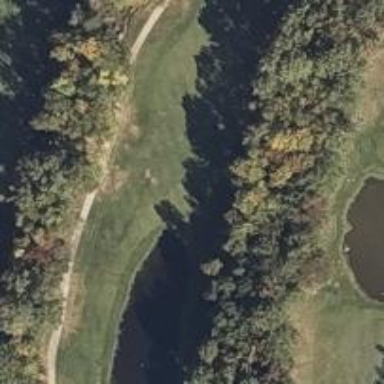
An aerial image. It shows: Golf hole.